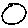
Label: circle